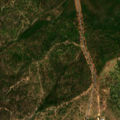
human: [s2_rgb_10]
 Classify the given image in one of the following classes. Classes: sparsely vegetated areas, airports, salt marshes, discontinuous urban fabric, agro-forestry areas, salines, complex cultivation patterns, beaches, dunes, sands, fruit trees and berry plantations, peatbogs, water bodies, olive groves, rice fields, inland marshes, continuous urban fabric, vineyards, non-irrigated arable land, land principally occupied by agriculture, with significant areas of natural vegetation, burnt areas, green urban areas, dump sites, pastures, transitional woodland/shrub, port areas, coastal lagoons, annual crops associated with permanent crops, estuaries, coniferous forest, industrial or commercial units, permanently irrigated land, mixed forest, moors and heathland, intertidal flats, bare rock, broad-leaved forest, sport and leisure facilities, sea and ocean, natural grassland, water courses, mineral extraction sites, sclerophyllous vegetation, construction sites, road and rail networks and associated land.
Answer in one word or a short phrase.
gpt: continuous urban fabric